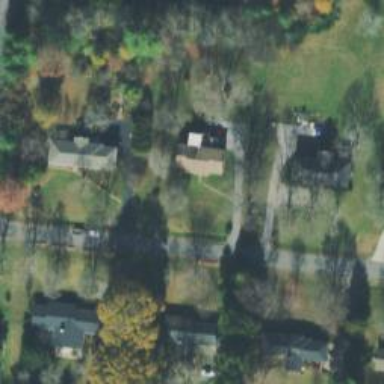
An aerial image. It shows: Neighborhood.